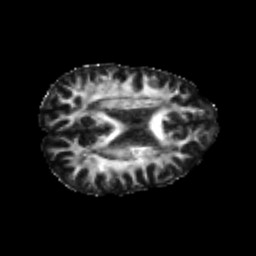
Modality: FA
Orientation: axial
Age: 24
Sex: female
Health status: healthy
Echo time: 0.074 s